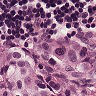
Metastatic tissue present: yes